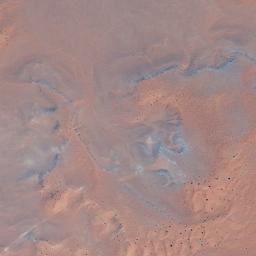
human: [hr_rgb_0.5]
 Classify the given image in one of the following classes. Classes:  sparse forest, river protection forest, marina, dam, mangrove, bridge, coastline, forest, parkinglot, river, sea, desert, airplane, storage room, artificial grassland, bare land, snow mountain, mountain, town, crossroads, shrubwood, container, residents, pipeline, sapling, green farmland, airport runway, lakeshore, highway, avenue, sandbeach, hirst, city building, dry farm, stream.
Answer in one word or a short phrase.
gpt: desert